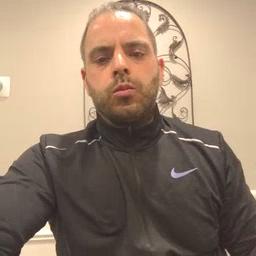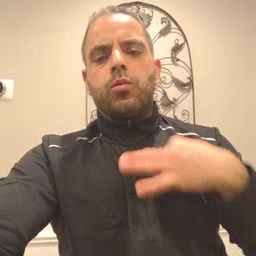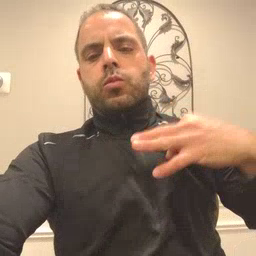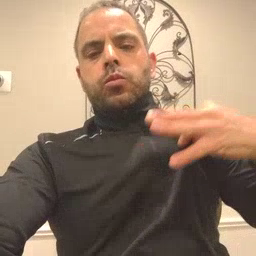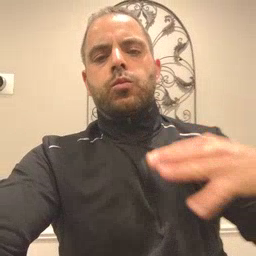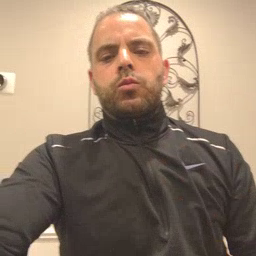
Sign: shirt